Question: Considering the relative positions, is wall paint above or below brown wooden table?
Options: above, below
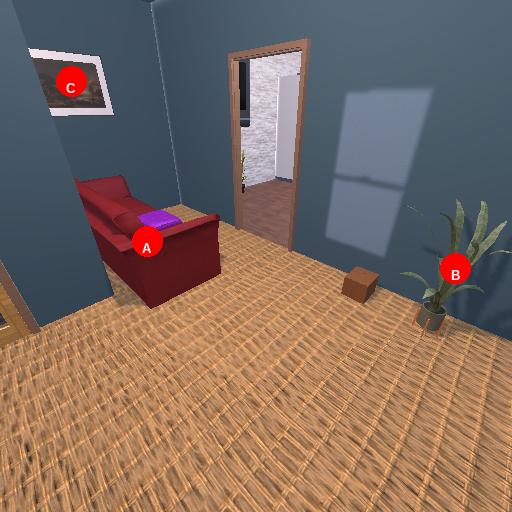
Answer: above